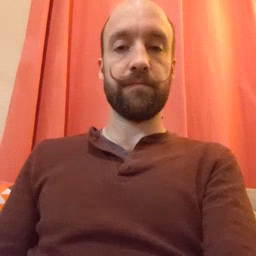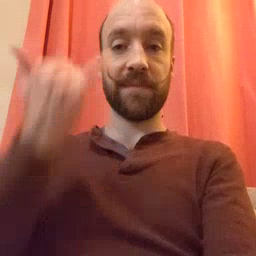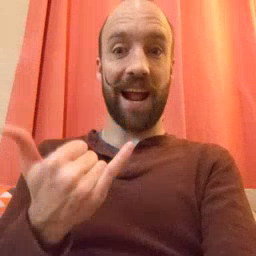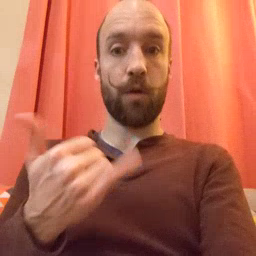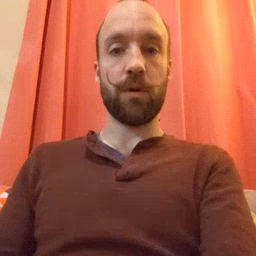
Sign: now